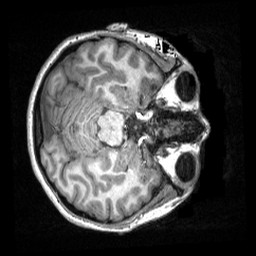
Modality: T1w
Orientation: axial
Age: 21
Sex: female
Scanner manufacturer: siemens
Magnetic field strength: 3 T
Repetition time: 2.3 s
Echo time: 0.00308 s